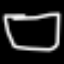
Label: square